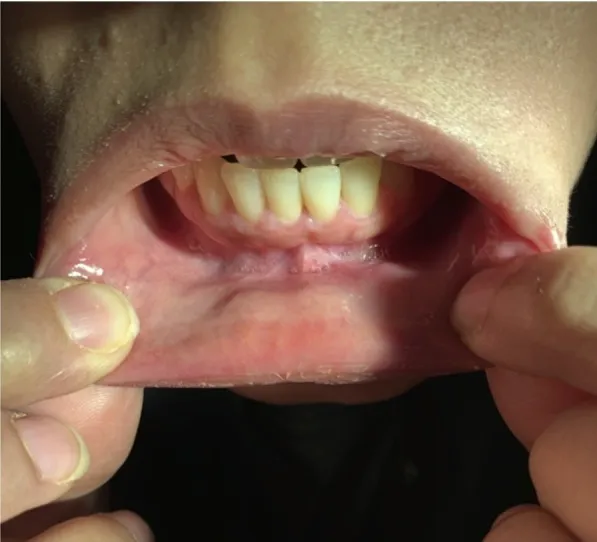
Two months postoperative appearance of the lip following the TOETVA.
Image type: medical_photograph (other_medical_photograph)